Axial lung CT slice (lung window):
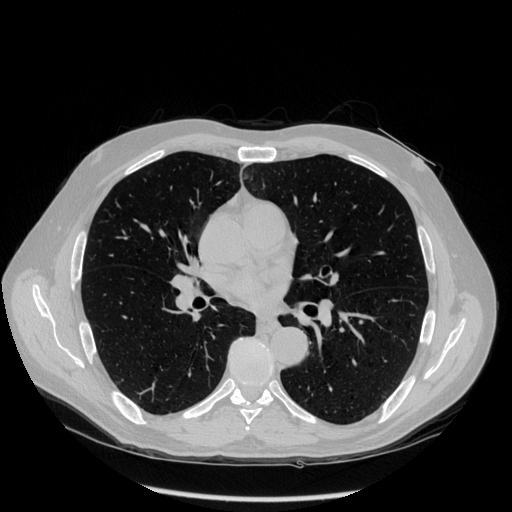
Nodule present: no